Brain MRI, t2w sequence, axial 2D slice.
Patient: age 28, sex F, weight 95 kg, height 1.95 m
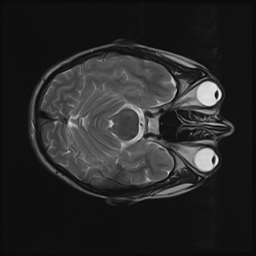